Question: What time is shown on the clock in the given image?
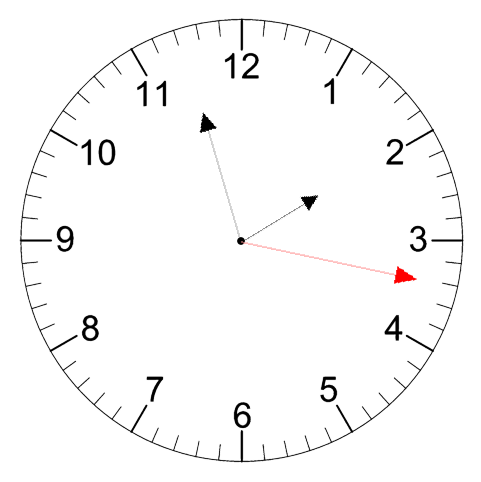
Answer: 01:57:17